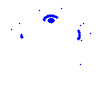
Particle: electron